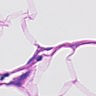
Metastatic tissue present: no